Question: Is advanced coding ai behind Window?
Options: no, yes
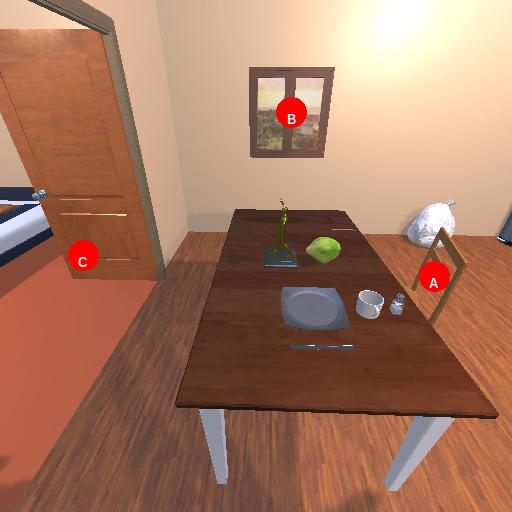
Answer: no